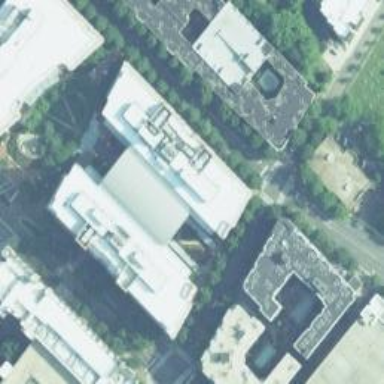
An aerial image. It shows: University building.